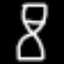
Label: hourglass